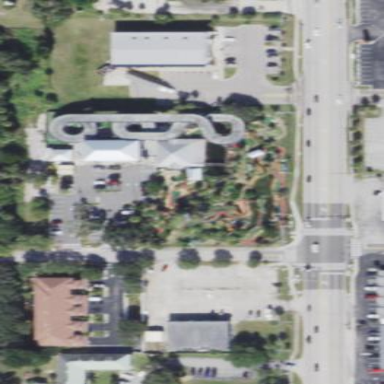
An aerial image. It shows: Miniature golf course.